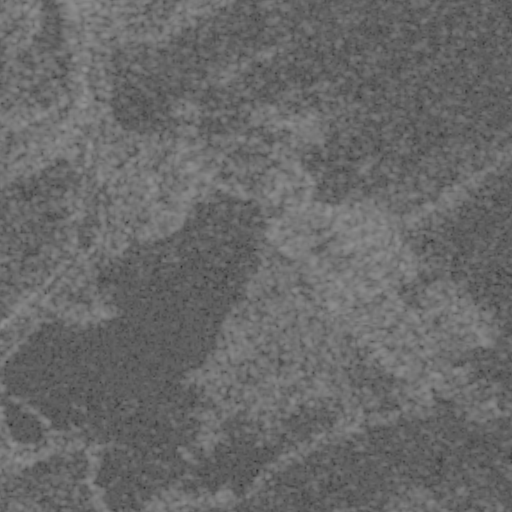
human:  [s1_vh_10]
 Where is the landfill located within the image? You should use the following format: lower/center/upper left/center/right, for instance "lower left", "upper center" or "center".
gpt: The landfill is located in the left of the image.
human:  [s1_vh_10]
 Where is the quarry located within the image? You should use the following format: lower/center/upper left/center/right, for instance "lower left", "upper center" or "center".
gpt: The quarry is located in the lower left of the image.
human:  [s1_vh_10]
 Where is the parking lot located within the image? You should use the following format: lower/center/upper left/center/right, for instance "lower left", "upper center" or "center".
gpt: There is no parking lot in the image.

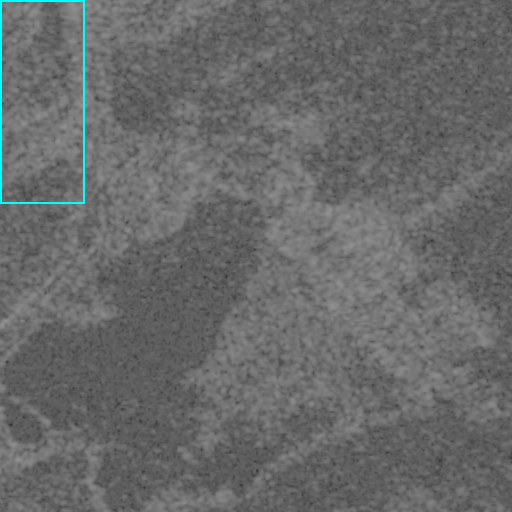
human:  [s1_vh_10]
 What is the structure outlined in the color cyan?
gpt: The structure outlined in cyan is a landfill.
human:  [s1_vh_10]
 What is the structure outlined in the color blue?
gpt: There is no blue outline.